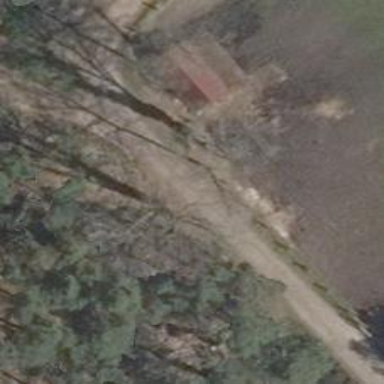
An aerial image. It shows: Gravel residential road.